Question: I have a problem with <URL>. My menu doesn't stay in place at the top of the site, but rather disappears when I scroll down. Still, there is an offset for the slides, but the menu isn't there. Here's my code:
'''
<body>
<ul id="menu">
<li><a href="#firstPage">firstPage</a></li>
<li><a href="#secondPage">secondPage</a></li>
<li><a href="#thirdPage">thirdPage</a></li>
</ul>
<div id="fullpage">
<div class="section">Some section</div>
<div class="section">Some section</div>
<div class="section">Some section</div>
</div>
</body>
'''
The initialization:
'''
$(document).ready(function() {
$('#fullpage').fullpage({
scrollingSpeed: 300,
menu: '#menu',
anchors:['firstPage', 'secondPage', 'thirdPage']
});
});
'''
In the CSS, I have removed anything that might cause troubles, but here is it:
'''
.section{
background-color: olive;
z-index: -1;
}
.section:nth-child(2n){
background-color: orange;
}
'''
This screenshot shows that the navigation is displayed properly at the start. When you scroll down, it disappears, but there is still a gap at the top where the navigation normally would be. I tried manually setting position:fixed to the nav, that way it didn't disappear, but the links werent clickable.

The problem: the sections are placed above the menu.
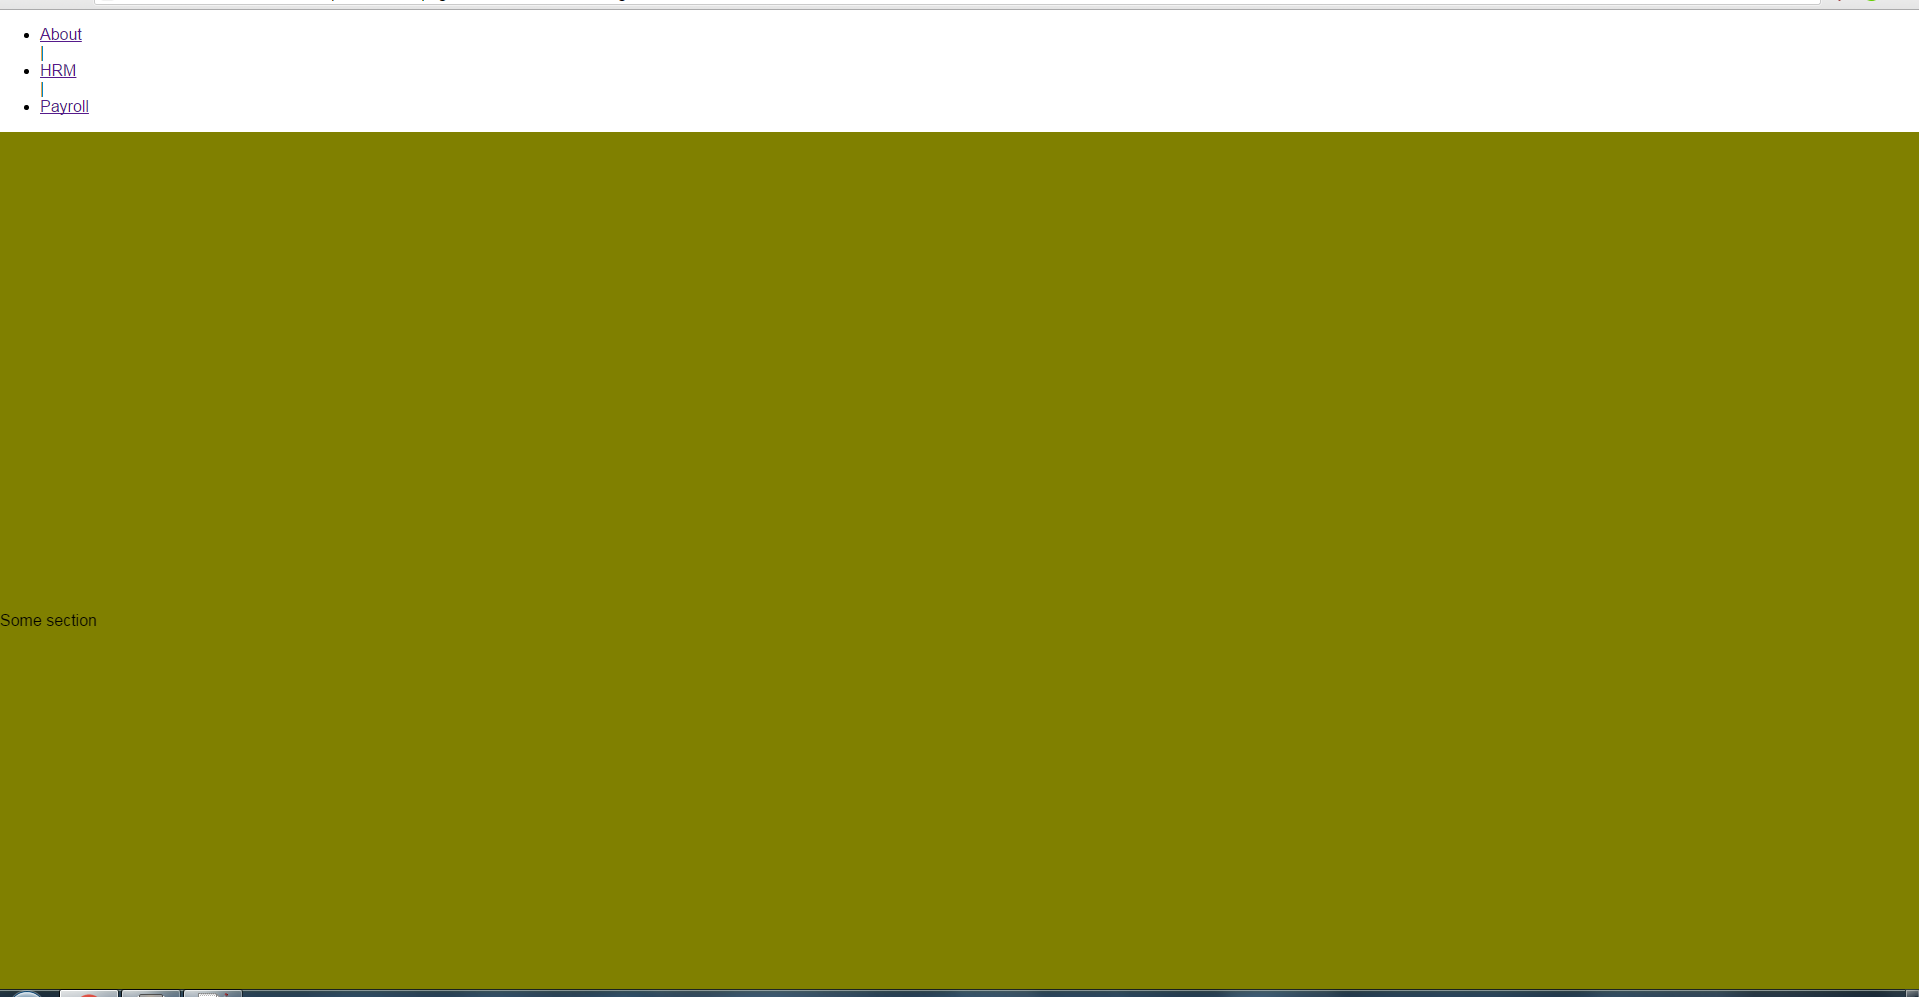
Answer: You need to use a fixed positioned menu for that. Something like this:
'''
#menu{
position:fixed;
z-index: 99;
top: 20px;
left: 20px;
}
'''
You can clearly see this in the <URL>.